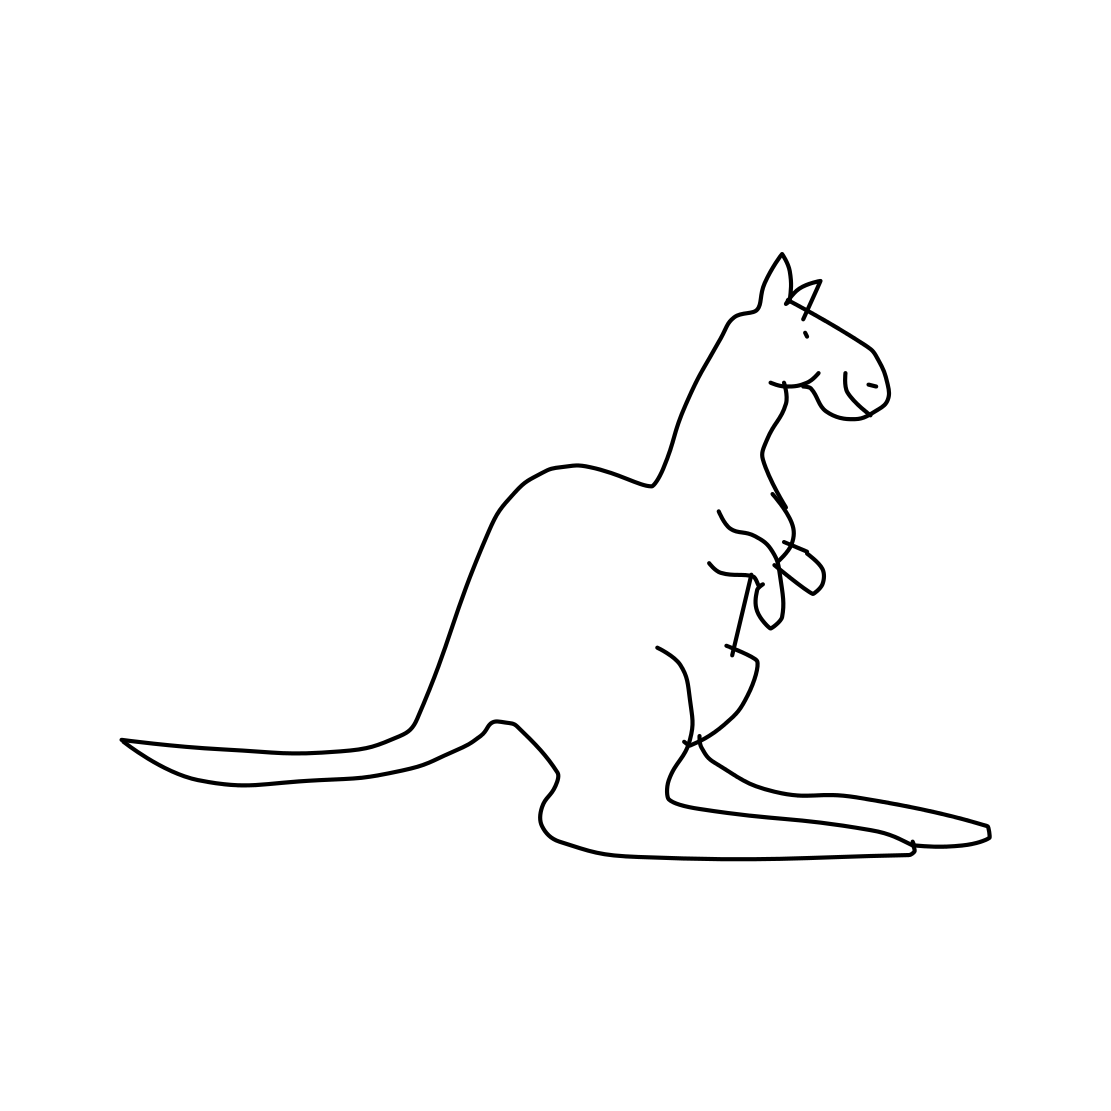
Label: kangaroo